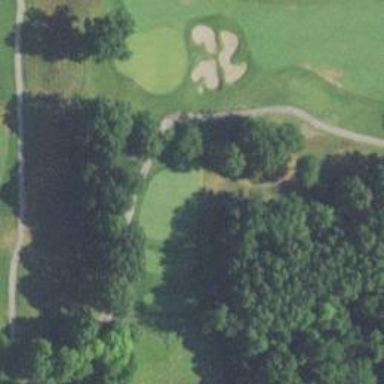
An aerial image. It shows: Pathway for golfing.